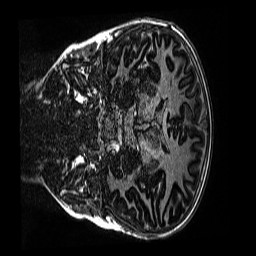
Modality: MP2RAGE
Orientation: coronal
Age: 10
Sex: male
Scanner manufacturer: siemens
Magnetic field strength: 3 T
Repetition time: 4 s
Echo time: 0.00299 s